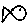
Label: fish